Question: Consider a table with Names in 'A' and their Marks in 'B'. I need to find the Name with maximum marks and use this name as a result of another Condition.

In this Sheet, My Maximum value is "SZ04", I need this as the result of Max function and not the value(6) itself.
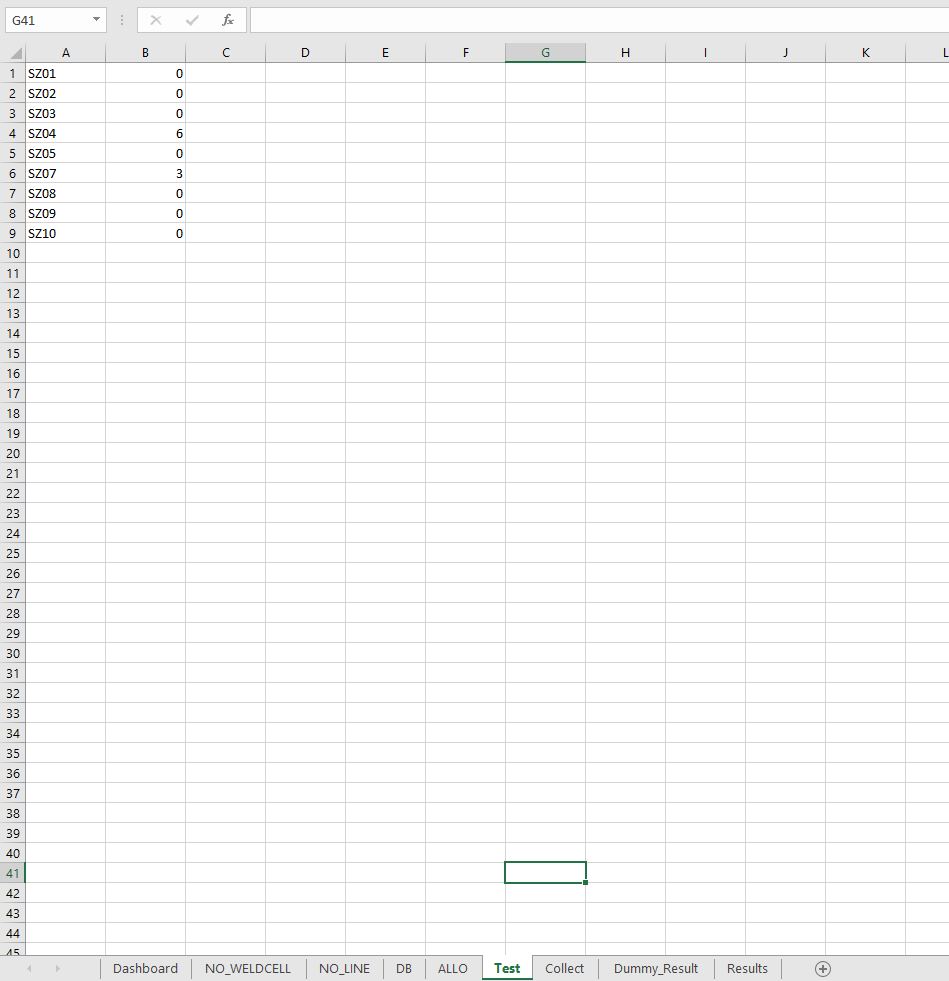
Answer: You can use the , , and functions:
'''
=INDEX(A:A,MATCH(MAX(B:B),B:B,0))
'''
<URL>
So in :
'''
Sub WhatsInaName()
Dim strng As String
strng = Evaluate("INDEX(A:A,MATCH(MAX(B:B),B:B,0))")
MsgBox strng
End Sub
'''